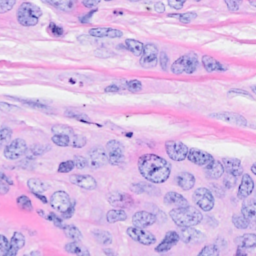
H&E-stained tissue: Breast